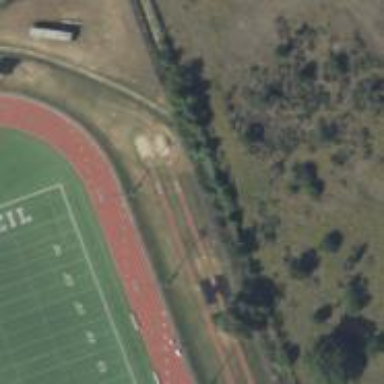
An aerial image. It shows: Athletics track located on leisure land.